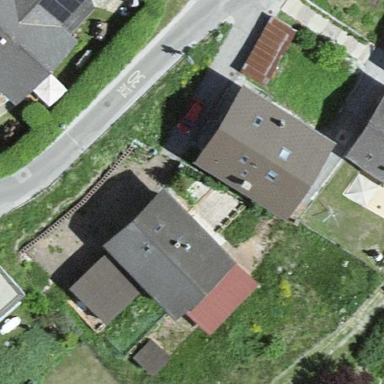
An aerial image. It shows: Simple house.